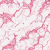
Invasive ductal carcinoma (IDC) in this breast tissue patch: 0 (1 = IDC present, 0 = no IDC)